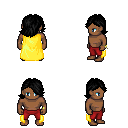
a pixel art fantasy rpg character, male body template, human, dark skin, yellow cape, red pants, black swoop hairstyle, bracelets, four views (front, back, left, right), 2x2 character sprite sheet, small pixel art, hard edges, no anti-aliasing